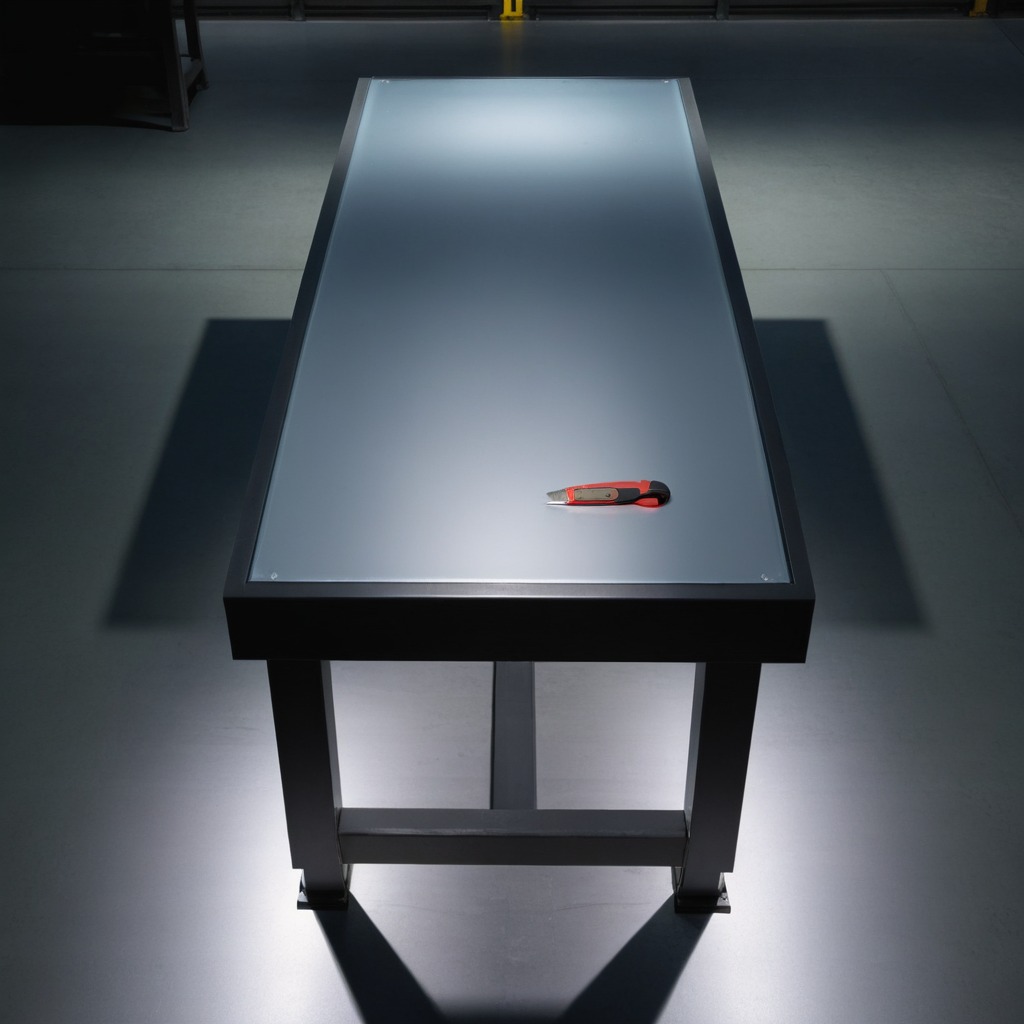
A utility knife is lying on a clean empty table in a basement in the evening.